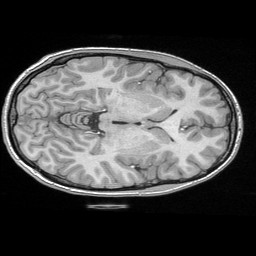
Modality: T1w
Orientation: axial